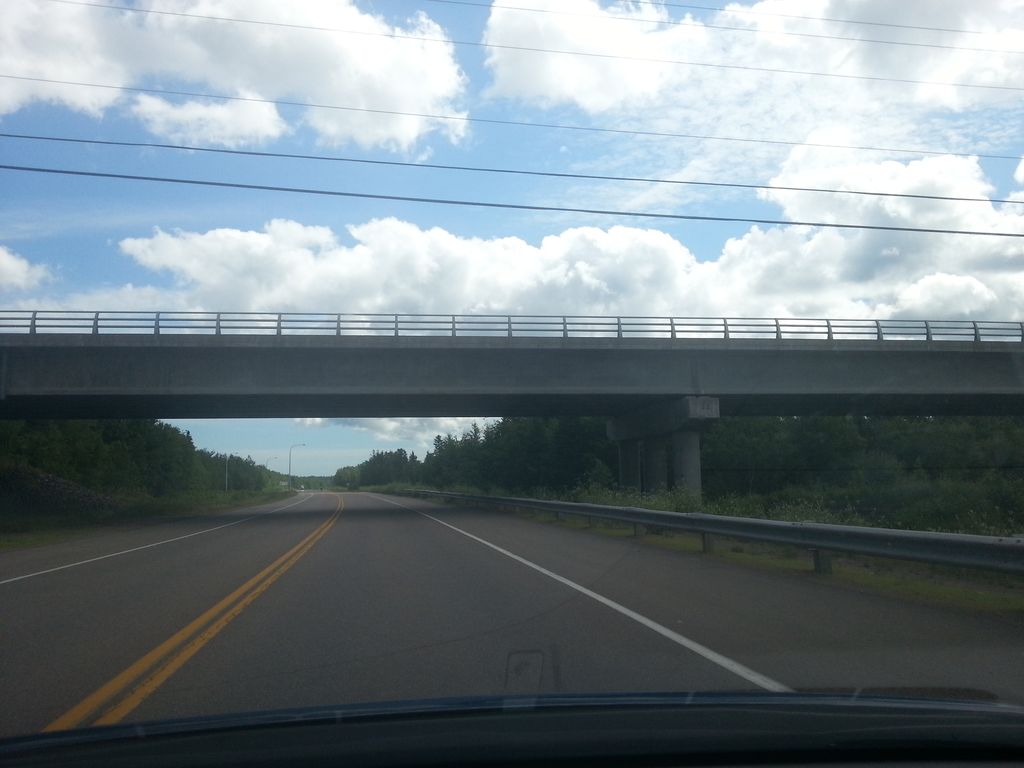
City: charlottetown